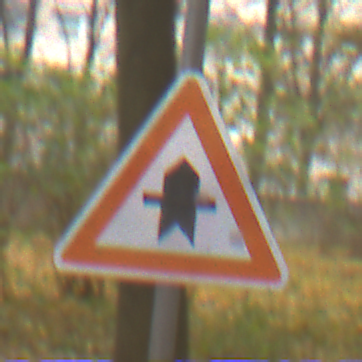
Verkehrszeichen: Vorfahrt
Umgebung: Outdoor, Nature
Tageszeit: Midday
Wetter: Overcast
Licht: Natural
Jahreszeit: NotSpecified
Kontrast: LowContrast